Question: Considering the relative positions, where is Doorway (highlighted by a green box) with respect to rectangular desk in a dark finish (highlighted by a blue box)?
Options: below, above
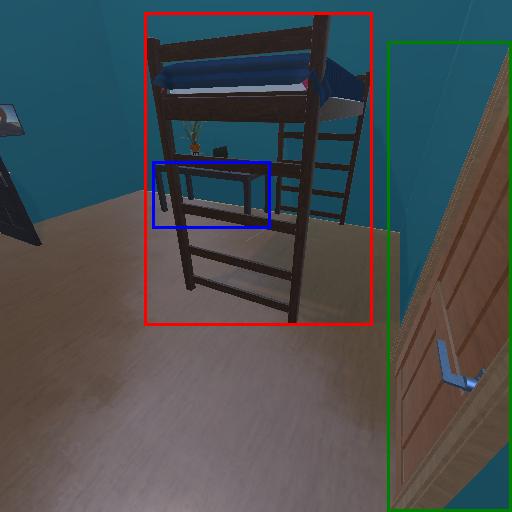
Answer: below